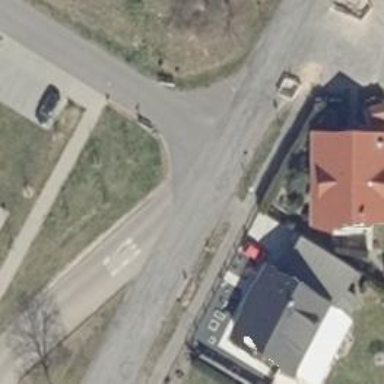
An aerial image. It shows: Road with "give way" sign.